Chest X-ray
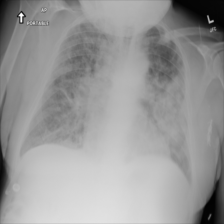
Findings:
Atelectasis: negative
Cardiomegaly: negative
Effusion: negative
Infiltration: positive
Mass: negative
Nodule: negative
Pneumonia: negative
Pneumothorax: negative
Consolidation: positive
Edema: positive
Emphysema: negative
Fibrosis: negative
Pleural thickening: negative
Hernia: negative